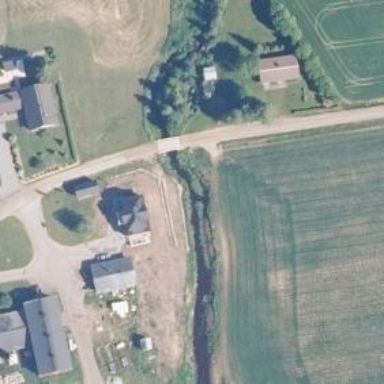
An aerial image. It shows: Residential road with bridge.